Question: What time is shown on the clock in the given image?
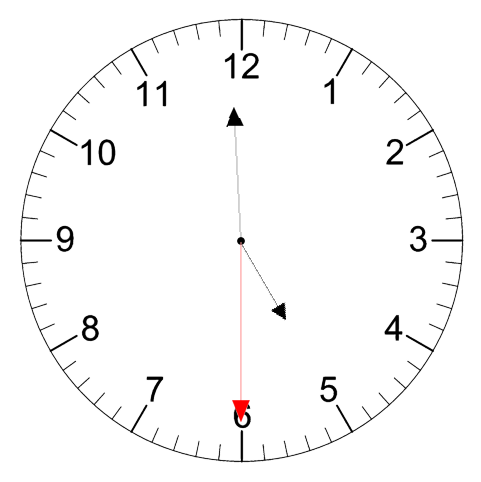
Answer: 04:59:30